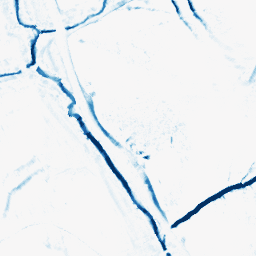
Category: morphological
Decomposition family: morphological_diamond
Decomposition parameters: operation: closing
radius: 5
Upsampling method: quadratic
Upsampling parameters: scale: 4
Upsampling scale: 4